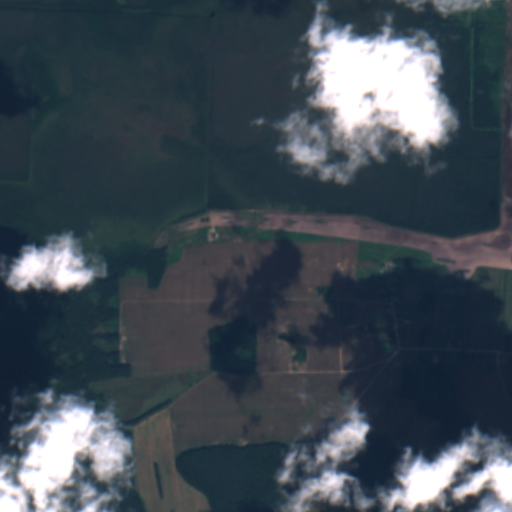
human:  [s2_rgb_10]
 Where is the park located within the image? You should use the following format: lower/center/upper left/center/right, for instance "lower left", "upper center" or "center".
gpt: The park is located in the center of the image.
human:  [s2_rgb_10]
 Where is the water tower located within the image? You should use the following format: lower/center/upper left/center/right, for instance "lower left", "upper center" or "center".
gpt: The water tower is located in the center of the image.
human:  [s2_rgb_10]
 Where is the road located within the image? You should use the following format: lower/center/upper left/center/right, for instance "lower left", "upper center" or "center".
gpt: There is no road in the image.